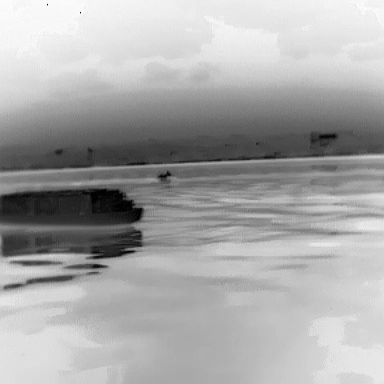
There are two objects shown in the infrared image, including a fishing_boat, and a warship.